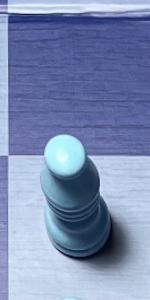
Label: Bishop_White